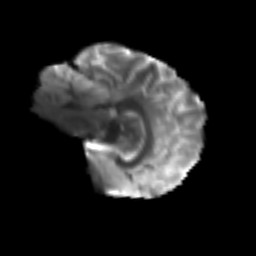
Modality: T2w
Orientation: sagittal
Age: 39
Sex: male
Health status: ill
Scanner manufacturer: siemens
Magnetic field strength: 3 T
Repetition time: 8.7 s
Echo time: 0.11 s